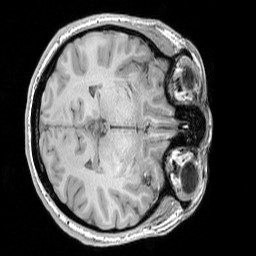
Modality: T1w
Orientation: axial
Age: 31
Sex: female
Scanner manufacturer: siemens
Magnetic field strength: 3 T
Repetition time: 1.83 s
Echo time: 0.00303 s